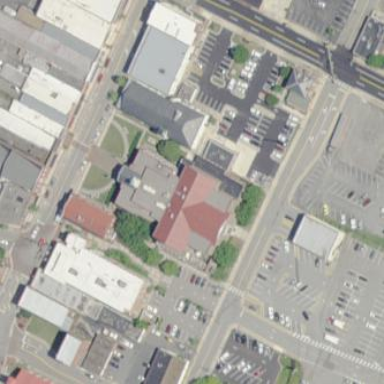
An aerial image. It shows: Courthouse building.